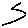
Label: zigzag